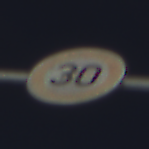
Verkehrszeichen: Geschwindigkeit30
Umgebung: Outdoor, Urban
Tageszeit: Night
Wetter: PartlyCloudy
Licht: Artificial
Jahreszeit: NotSpecified
Kontrast: HighContrast